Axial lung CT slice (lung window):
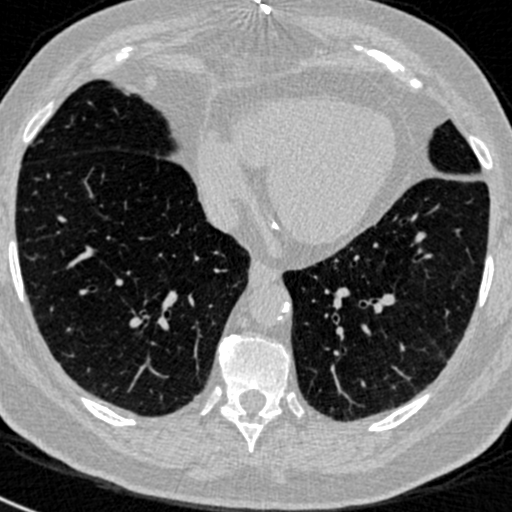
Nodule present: no